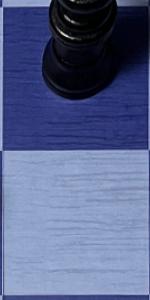
Label: Empty